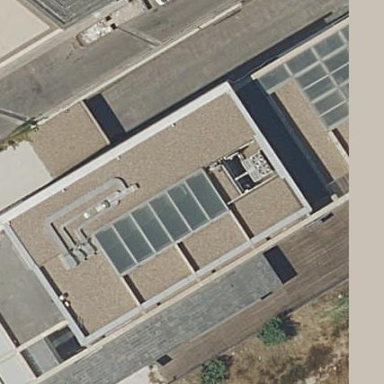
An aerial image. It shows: Commercial building.